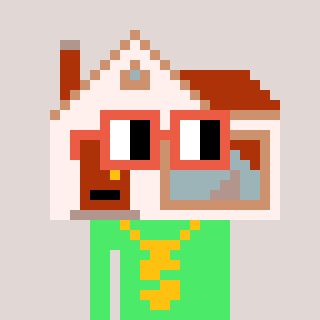
a pixel art character with square orange glasses, a house-shaped head and a teal-colored body on a warm background